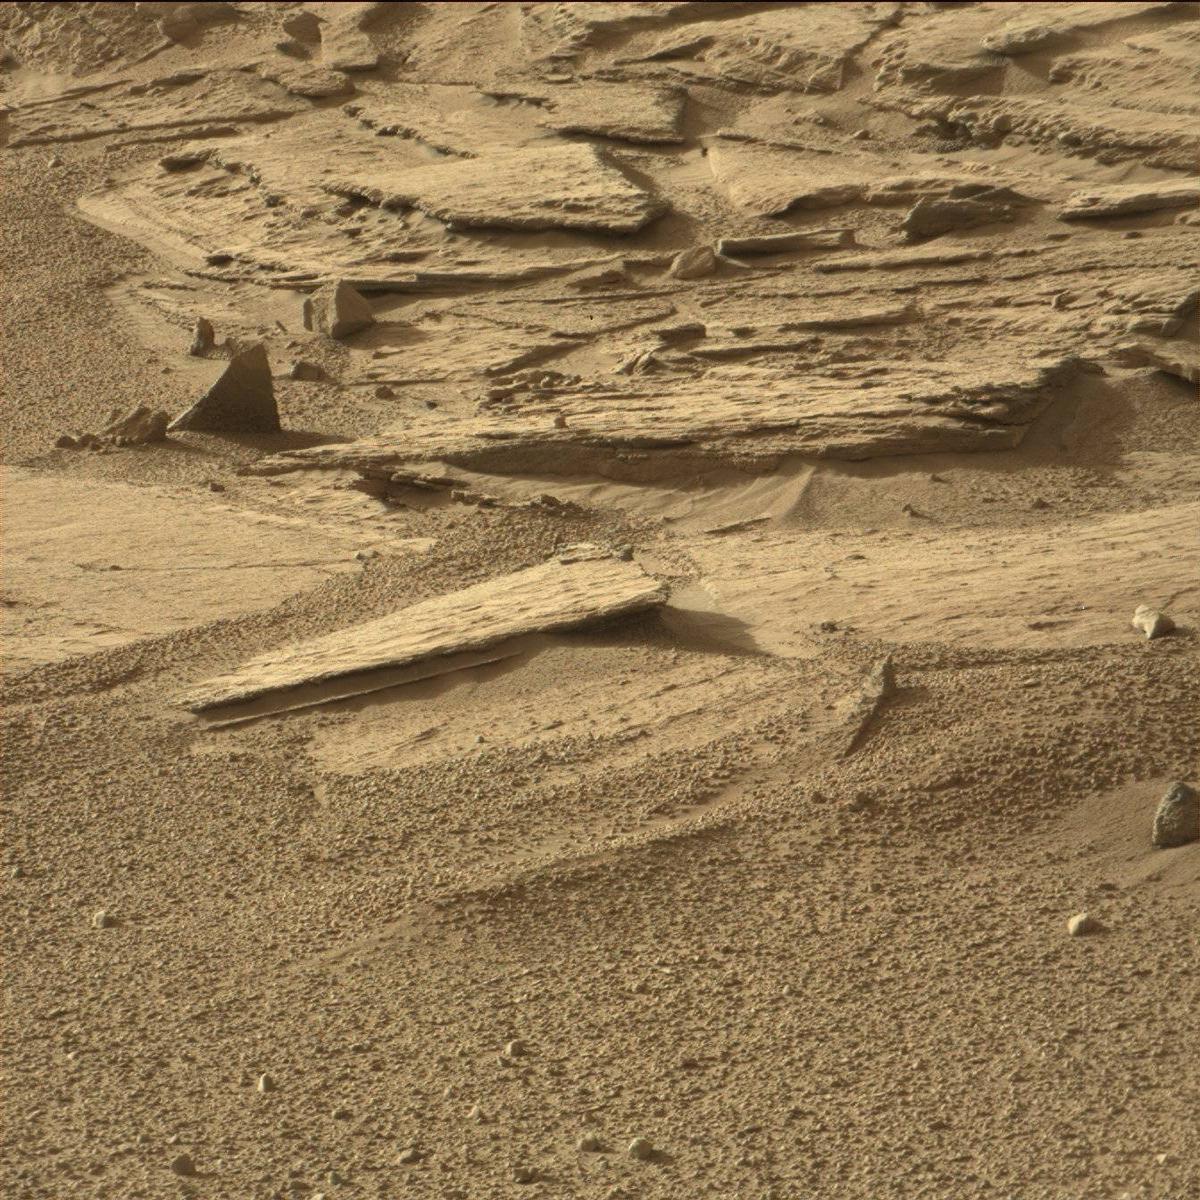
Terrain classes present: Bedrock, Rock, Sand / Soil